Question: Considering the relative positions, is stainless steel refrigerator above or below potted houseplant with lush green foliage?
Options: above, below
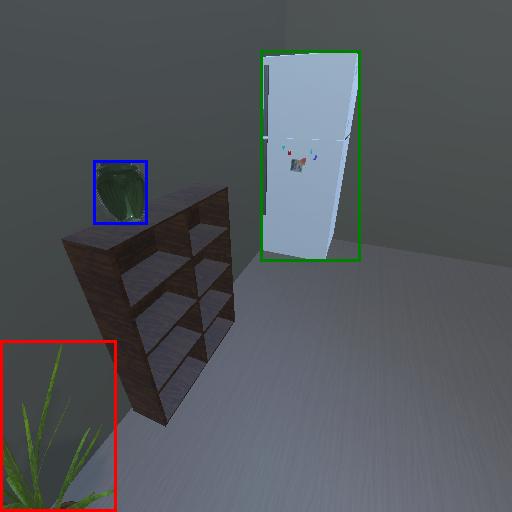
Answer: above